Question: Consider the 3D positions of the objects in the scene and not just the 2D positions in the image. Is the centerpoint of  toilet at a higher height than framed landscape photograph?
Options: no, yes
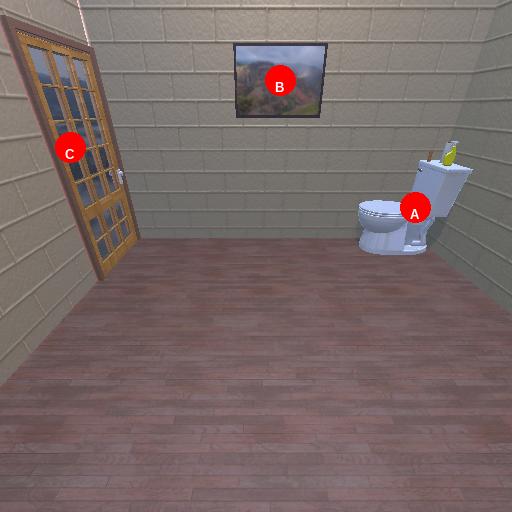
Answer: no